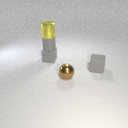
small gray rubber cube to the right of small brown metal sphere